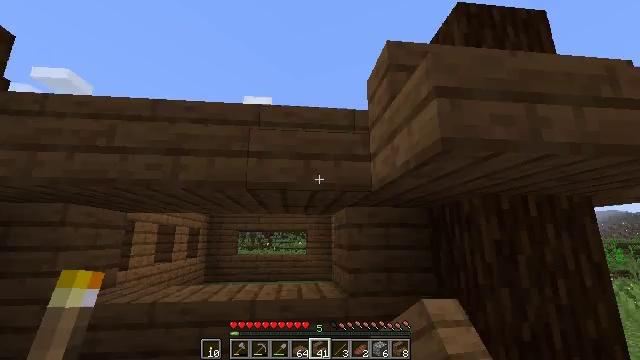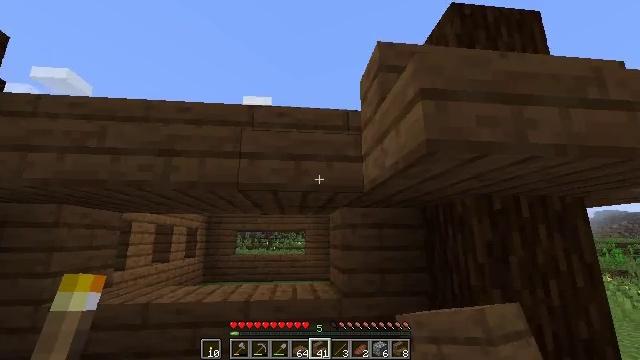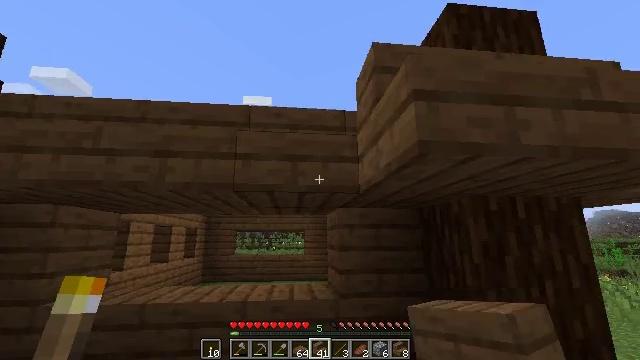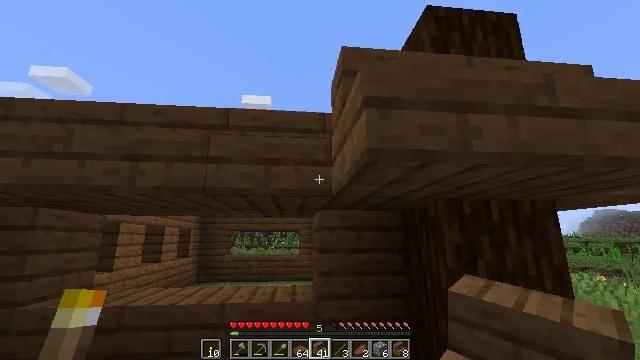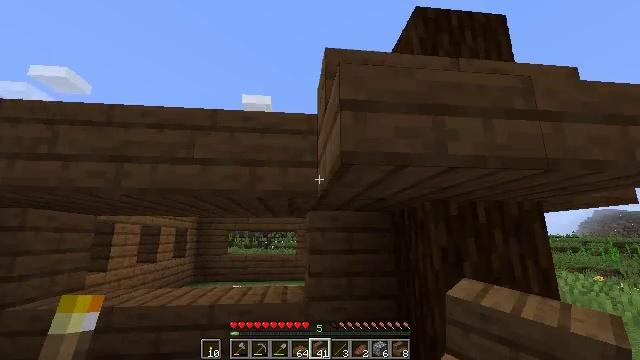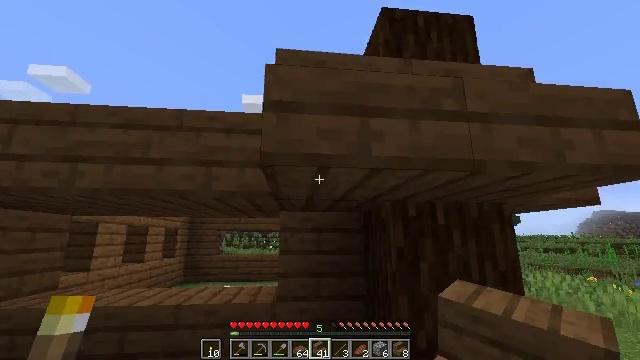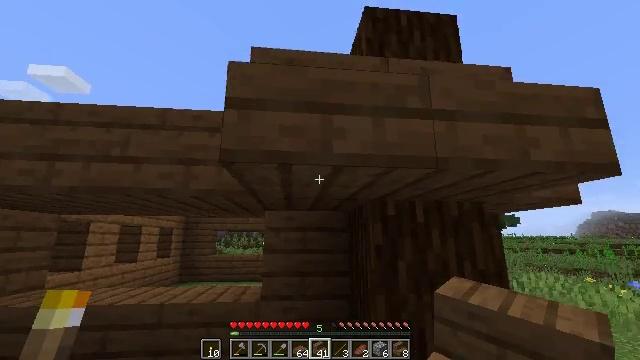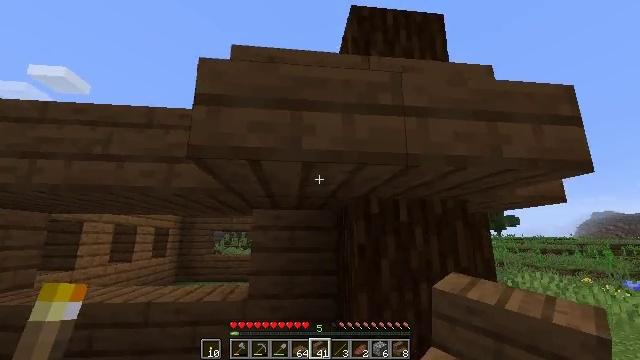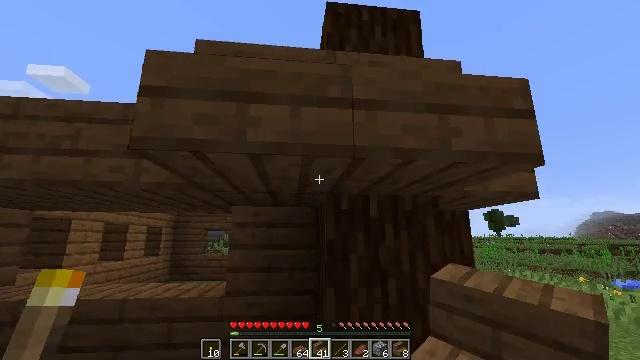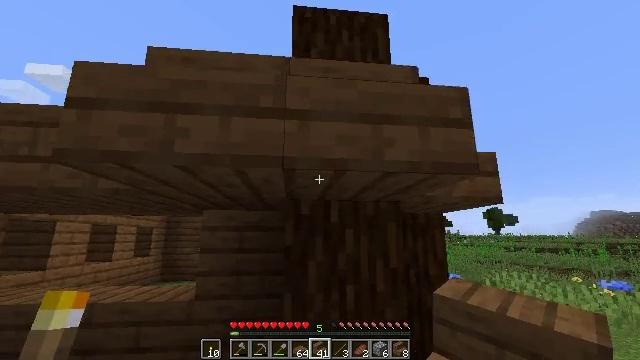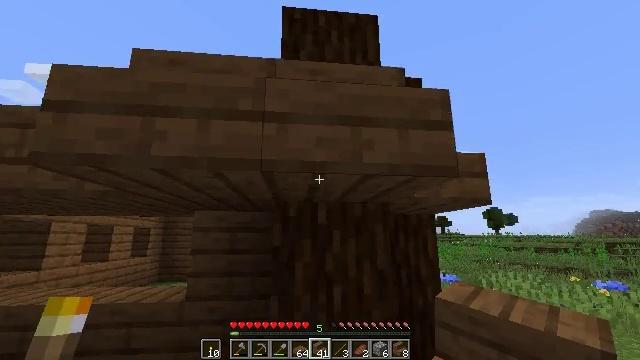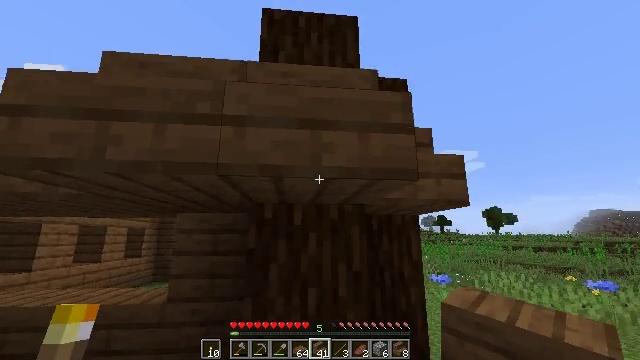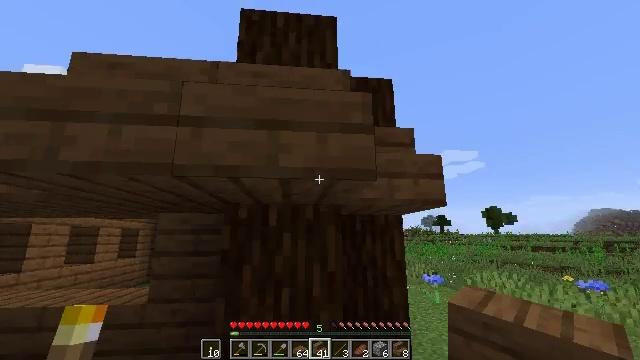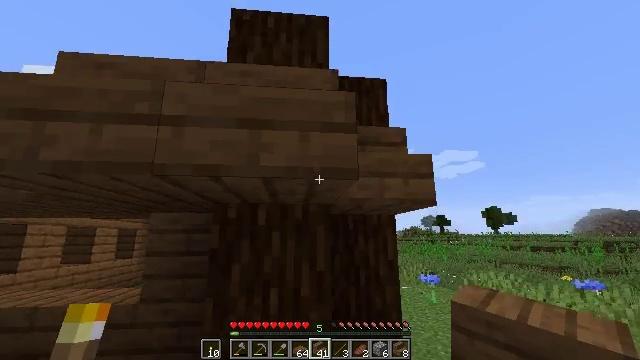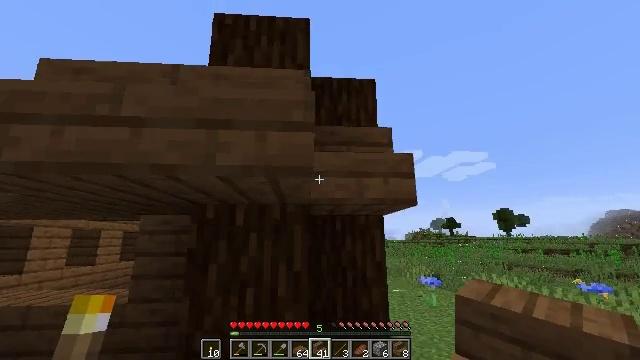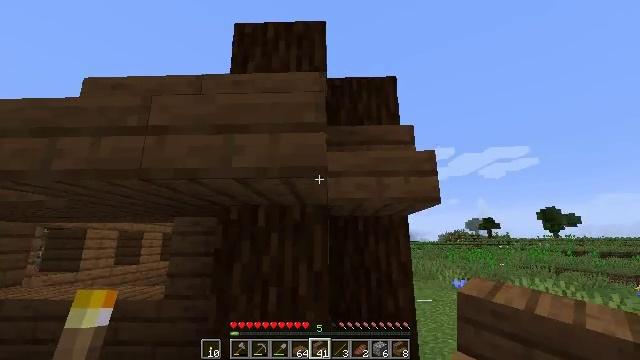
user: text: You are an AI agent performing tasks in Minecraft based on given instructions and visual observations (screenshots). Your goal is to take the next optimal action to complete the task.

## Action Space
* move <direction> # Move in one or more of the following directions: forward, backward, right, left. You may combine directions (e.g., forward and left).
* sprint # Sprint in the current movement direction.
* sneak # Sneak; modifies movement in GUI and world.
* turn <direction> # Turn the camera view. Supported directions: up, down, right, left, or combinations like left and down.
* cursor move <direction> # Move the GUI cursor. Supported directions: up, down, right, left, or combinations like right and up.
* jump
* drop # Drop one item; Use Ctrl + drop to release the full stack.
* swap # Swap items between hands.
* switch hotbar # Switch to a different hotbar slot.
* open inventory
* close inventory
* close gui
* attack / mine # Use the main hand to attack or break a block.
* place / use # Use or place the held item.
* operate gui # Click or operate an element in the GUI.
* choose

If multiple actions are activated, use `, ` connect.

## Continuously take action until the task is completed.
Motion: motion action
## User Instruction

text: Collect spruce stairs from a structure.
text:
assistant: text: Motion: move right
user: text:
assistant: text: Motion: move right
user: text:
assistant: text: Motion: move right
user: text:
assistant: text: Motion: move right
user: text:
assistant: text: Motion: move right
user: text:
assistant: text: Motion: move right
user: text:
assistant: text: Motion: move right
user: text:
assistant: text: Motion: move right
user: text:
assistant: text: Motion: move right
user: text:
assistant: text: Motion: move right
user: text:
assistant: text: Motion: move right
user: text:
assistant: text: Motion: move right
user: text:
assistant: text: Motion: move right
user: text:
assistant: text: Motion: turn left
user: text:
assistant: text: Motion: turn left
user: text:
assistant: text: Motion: turn left
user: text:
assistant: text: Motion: turn left and down
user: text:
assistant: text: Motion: turn left and down, switch to hotbar 1
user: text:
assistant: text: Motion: turn left, switch to hotbar 1
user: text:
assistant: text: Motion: switch to hotbar 1
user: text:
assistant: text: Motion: no_op
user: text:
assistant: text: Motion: attack / mine
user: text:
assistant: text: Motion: attack / mine
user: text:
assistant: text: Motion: turn left, attack / mine
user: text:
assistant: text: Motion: turn left, attack / mine
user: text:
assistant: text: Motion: turn left, attack / mine
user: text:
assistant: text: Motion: attack / mine
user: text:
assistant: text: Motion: attack / mine
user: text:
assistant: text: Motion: attack / mine
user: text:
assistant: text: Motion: attack / mine